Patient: sex F, age 58
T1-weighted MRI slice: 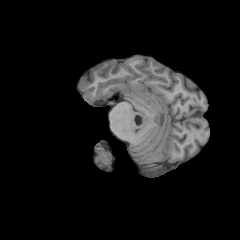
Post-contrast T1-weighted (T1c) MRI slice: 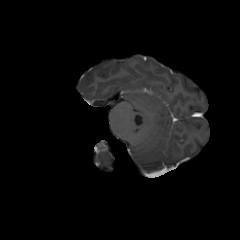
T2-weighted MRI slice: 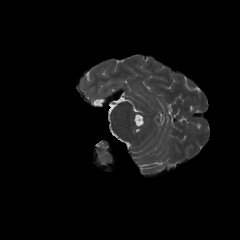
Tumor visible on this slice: no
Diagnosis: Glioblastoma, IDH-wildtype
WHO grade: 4